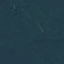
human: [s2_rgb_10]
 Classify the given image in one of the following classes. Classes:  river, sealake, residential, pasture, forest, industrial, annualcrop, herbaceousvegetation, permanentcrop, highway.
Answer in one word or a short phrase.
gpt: Forest